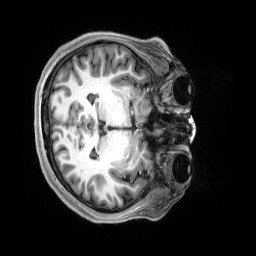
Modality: T1w
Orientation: axial
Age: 21
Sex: female
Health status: healthy
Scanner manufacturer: siemens
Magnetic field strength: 3 T
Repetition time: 2.5 s
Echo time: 0.00222 s